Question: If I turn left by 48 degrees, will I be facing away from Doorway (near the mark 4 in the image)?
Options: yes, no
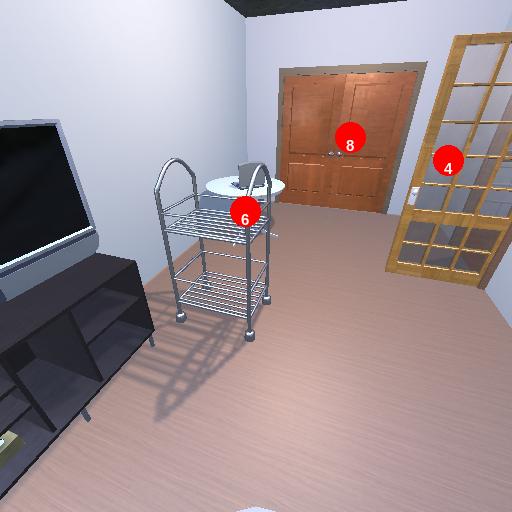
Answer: yes